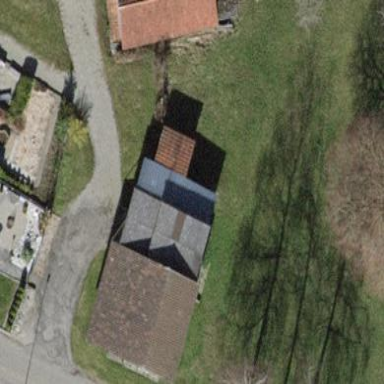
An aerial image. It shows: View of roof of building.